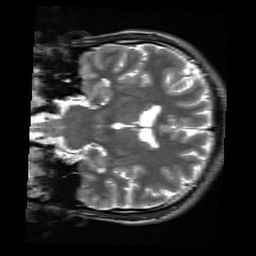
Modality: inplaneT2
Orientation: coronal
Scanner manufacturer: siemens
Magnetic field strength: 3 T
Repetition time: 7.02 s
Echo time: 0.069 s